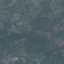
Label: HerbaceousVegetation